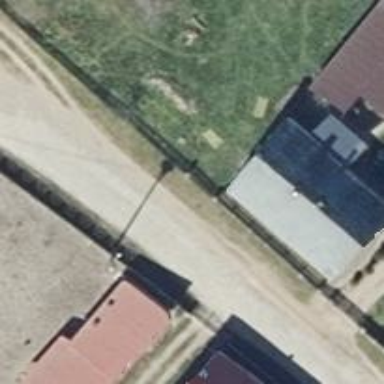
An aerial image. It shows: Power pole.